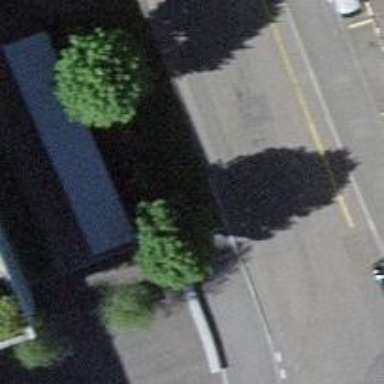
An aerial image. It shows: Kerb serving as barrier.